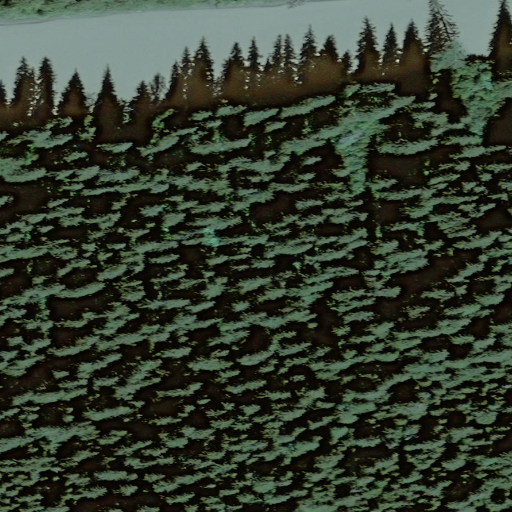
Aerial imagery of island in Alaska named Cottonwood Islands containing only unknown